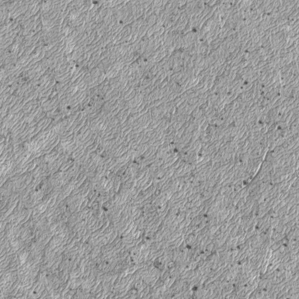
Label: frost